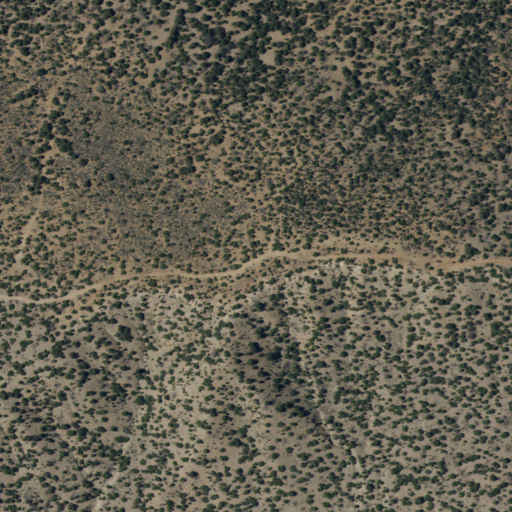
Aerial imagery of mountain in New Mexico named Mesa de la Ceja containing shrub and evergreen forest